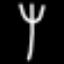
Label: fork